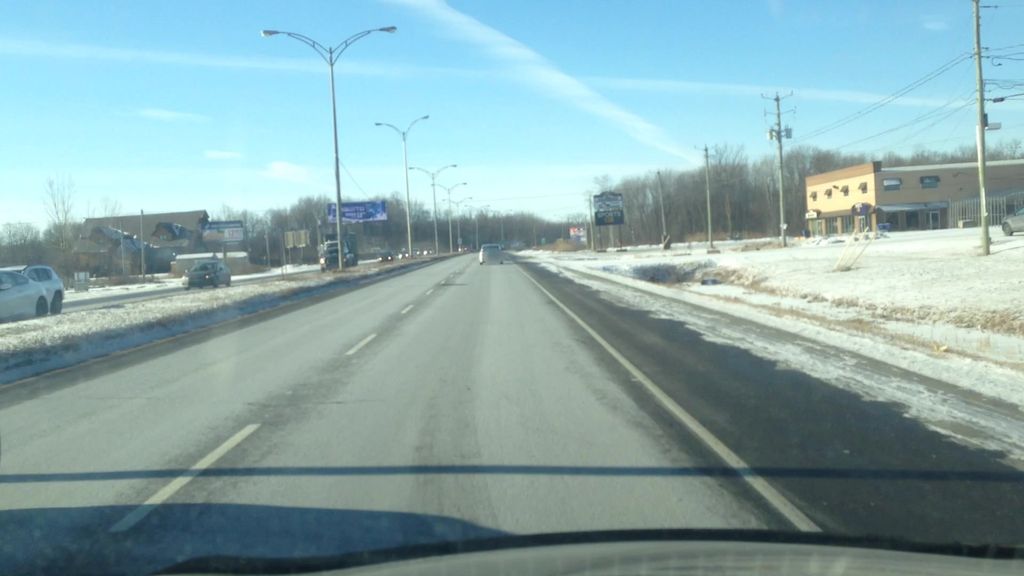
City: montreal